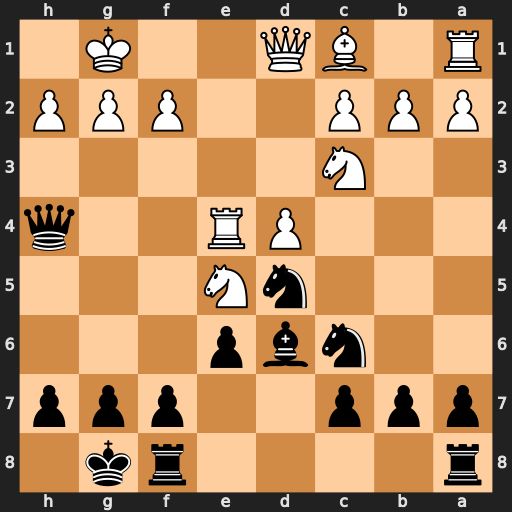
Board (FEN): r4rk1/ppp2ppp/2nbp3/3nN3/3PR2q/2N5/PPP2PPP/R1BQ2K1
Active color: b
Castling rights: -
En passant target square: -
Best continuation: Nxc3 Rxh4 Nxd1